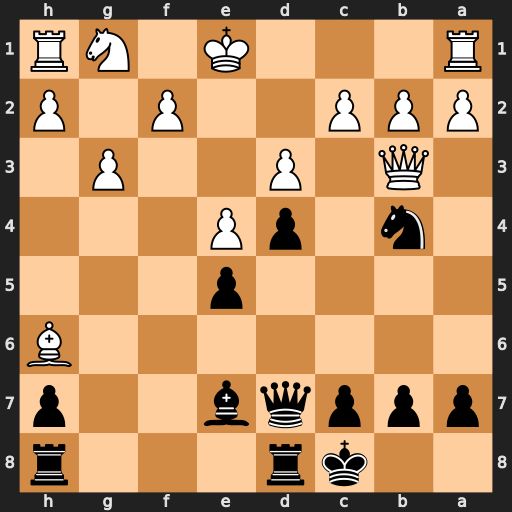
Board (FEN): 2kr3r/pppqb2p/7B/4p3/1n1pP3/1Q1P2P1/PPP2P1P/R3K1NR
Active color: b
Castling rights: KQ
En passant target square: -
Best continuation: Qc6 Bd2 Nxc2+ Ke2 Nxa1